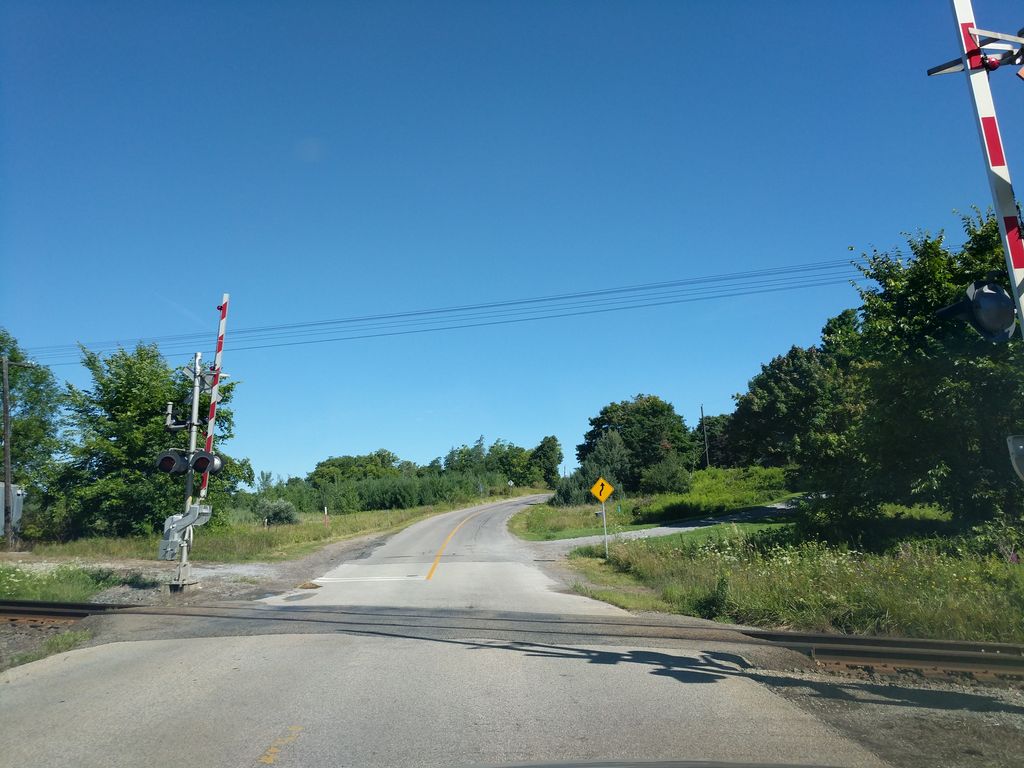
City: toronto